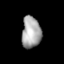
Tissue: lung
Cell type: Epithelial cells
Senescence score: 0.1912
Nuclear area (px): 592
Mean DAPI intensity: 166.584